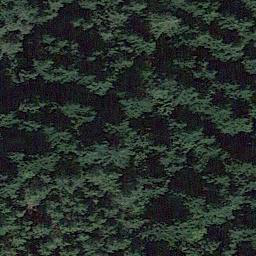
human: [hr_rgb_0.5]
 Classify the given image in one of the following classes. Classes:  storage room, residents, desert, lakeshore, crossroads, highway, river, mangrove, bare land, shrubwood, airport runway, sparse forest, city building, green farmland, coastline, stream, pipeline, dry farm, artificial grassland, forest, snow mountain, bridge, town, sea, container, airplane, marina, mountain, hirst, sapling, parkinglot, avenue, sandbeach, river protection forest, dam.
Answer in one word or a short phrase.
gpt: forest